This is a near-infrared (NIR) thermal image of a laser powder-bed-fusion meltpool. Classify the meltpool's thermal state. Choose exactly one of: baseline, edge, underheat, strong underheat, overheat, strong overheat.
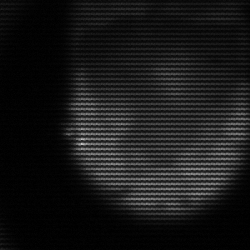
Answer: edge